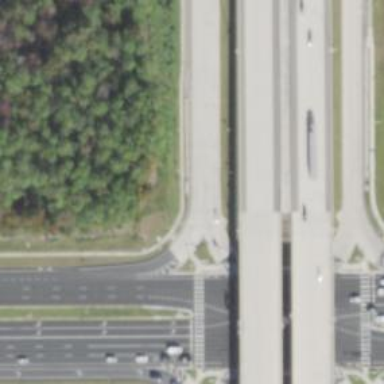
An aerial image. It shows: Trunk link road with asphalt surface.